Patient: sex M, age 83
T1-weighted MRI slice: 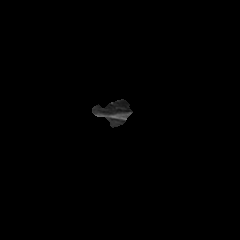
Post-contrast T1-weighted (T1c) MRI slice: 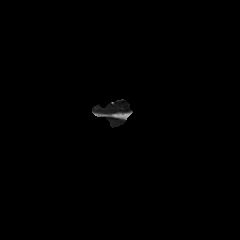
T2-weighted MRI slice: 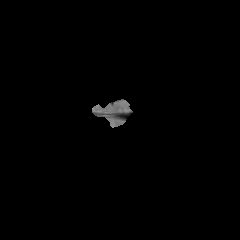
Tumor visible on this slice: no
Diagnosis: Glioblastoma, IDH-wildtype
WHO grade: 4